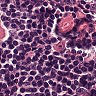
Metastatic tissue present: no